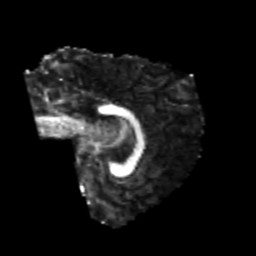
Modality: FA
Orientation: sagittal
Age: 23
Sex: female
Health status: healthy
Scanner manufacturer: philips
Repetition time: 7.388 s
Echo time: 0.08599 s